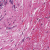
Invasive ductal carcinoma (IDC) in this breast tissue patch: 0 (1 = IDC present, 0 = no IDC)